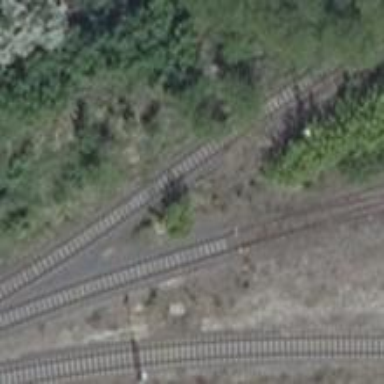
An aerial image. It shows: Railway switch.